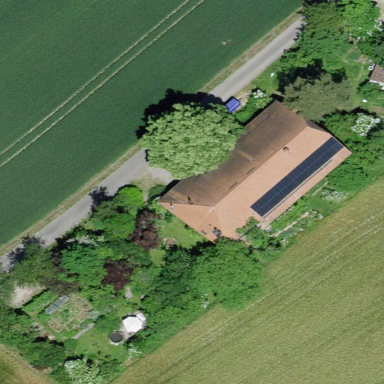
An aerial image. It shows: Simple and straightforward house.